Aerial crown-view tile of a tropical tree (Barro Colorado Island, Panama), acquired 20250414:
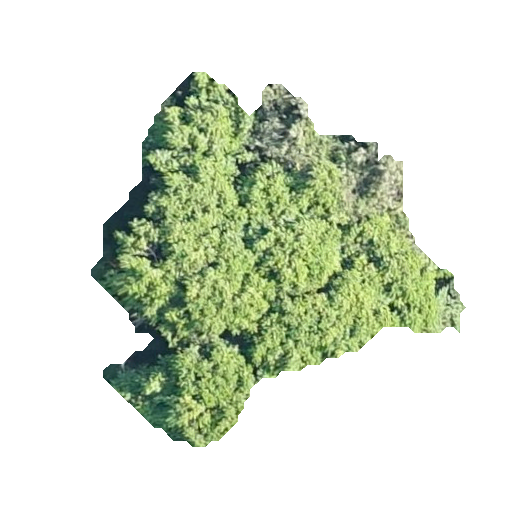
Species: Protium stevensonii
GBIF accepted scientific name: Tetragastris panamensis
Crown area: 119.524 m²